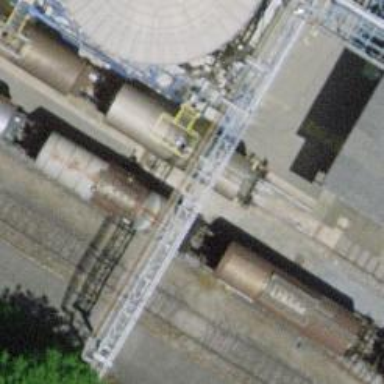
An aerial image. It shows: Railway switch.